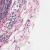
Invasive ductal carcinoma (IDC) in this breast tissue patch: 1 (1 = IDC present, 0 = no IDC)